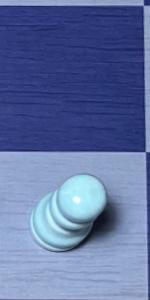
Label: Pawn_White